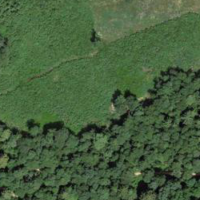
EUNIS habitat code: 43
Species observed at this site:
Vaccinium myrtillus
Sorbus aucuparia